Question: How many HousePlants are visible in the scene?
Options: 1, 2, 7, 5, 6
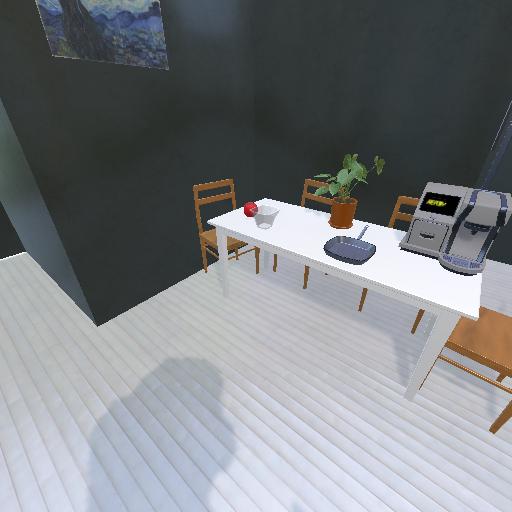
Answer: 1